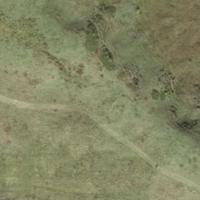
EUNIS habitat code: 25
Species observed at this site:
Arnica montana
Succisa pratensis